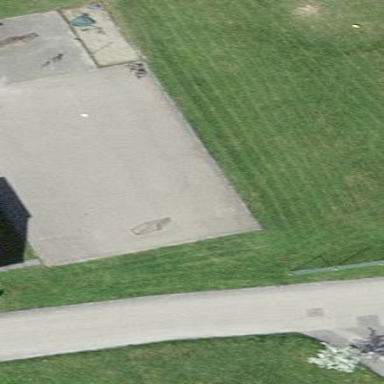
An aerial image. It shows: Multi-sport pitch with asphalt surface.